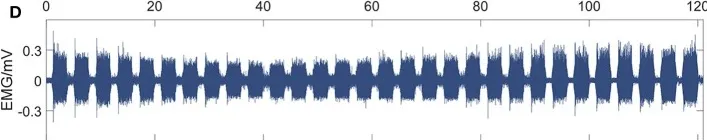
The EMG signal of a representative channel recorded on the contralateral side in the HF mode (D).
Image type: electrography (emg)